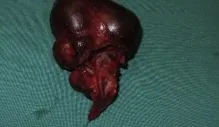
Surgical specimen; e. Cyst's removal bed.
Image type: medical_photograph (other_medical_photograph)